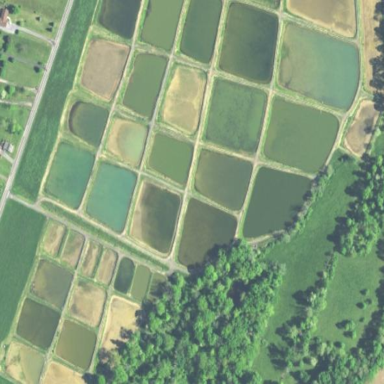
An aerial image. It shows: Area dedicated to aquaculture.